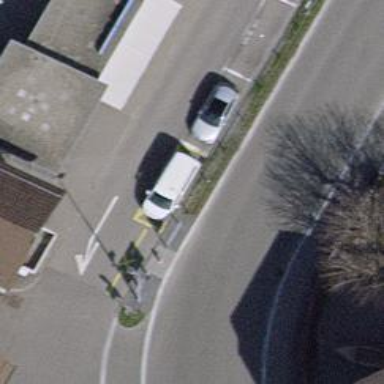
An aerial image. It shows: Taxi stand.